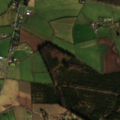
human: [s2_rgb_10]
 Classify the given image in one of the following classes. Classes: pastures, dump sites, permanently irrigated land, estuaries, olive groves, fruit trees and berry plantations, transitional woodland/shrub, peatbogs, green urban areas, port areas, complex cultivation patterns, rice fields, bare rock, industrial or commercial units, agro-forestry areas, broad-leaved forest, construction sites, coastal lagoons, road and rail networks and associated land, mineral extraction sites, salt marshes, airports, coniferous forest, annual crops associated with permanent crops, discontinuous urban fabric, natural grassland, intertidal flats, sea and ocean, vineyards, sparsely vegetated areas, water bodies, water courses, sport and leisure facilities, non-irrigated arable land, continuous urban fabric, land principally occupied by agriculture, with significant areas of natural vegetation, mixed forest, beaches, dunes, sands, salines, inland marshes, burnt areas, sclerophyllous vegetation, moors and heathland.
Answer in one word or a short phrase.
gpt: pastures, land principally occupied by agriculture, with significant areas of natural vegetation, transitional woodland/shrub